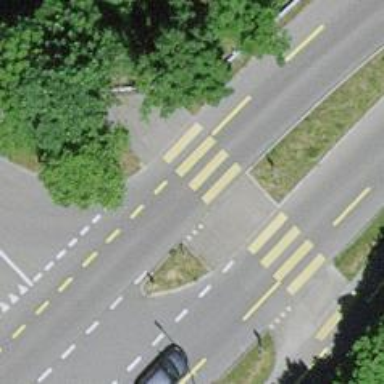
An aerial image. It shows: Zebra crossing with pedestrian island.